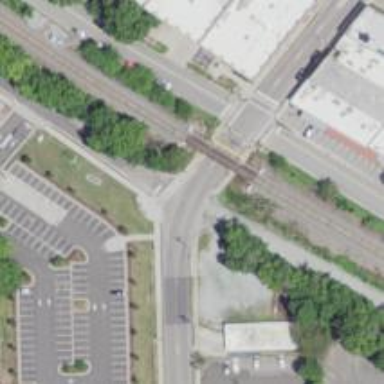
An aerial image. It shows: Stop road.